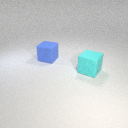
large cyan rubber cube to the right of large blue rubber cube